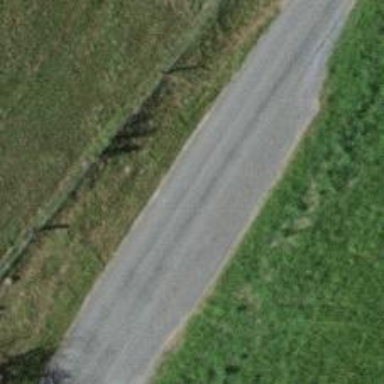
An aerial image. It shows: Passing place on the road.